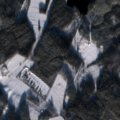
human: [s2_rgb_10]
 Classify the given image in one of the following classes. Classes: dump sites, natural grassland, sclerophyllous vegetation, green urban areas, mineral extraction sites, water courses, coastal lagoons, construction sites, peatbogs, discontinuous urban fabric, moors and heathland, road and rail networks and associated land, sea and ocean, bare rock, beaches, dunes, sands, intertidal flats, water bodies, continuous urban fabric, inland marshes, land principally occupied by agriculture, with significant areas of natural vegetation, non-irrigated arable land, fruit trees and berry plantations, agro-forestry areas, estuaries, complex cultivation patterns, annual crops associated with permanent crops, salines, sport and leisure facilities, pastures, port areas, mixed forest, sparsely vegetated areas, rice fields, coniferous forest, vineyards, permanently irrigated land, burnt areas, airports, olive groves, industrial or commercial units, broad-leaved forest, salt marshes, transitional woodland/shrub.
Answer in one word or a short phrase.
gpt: non-irrigated arable land, coniferous forest, mixed forest, transitional woodland/shrub, water bodies